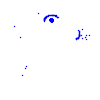
Particle: electron